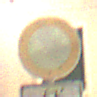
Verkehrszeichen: VerbotFahrzeugeAllerArt
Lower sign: EinspurigeFahrzeugeFrei6
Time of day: Night
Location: Outdoor (Urban)
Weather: PartlyCloudy
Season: NotSpecified
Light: Artificial